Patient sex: M
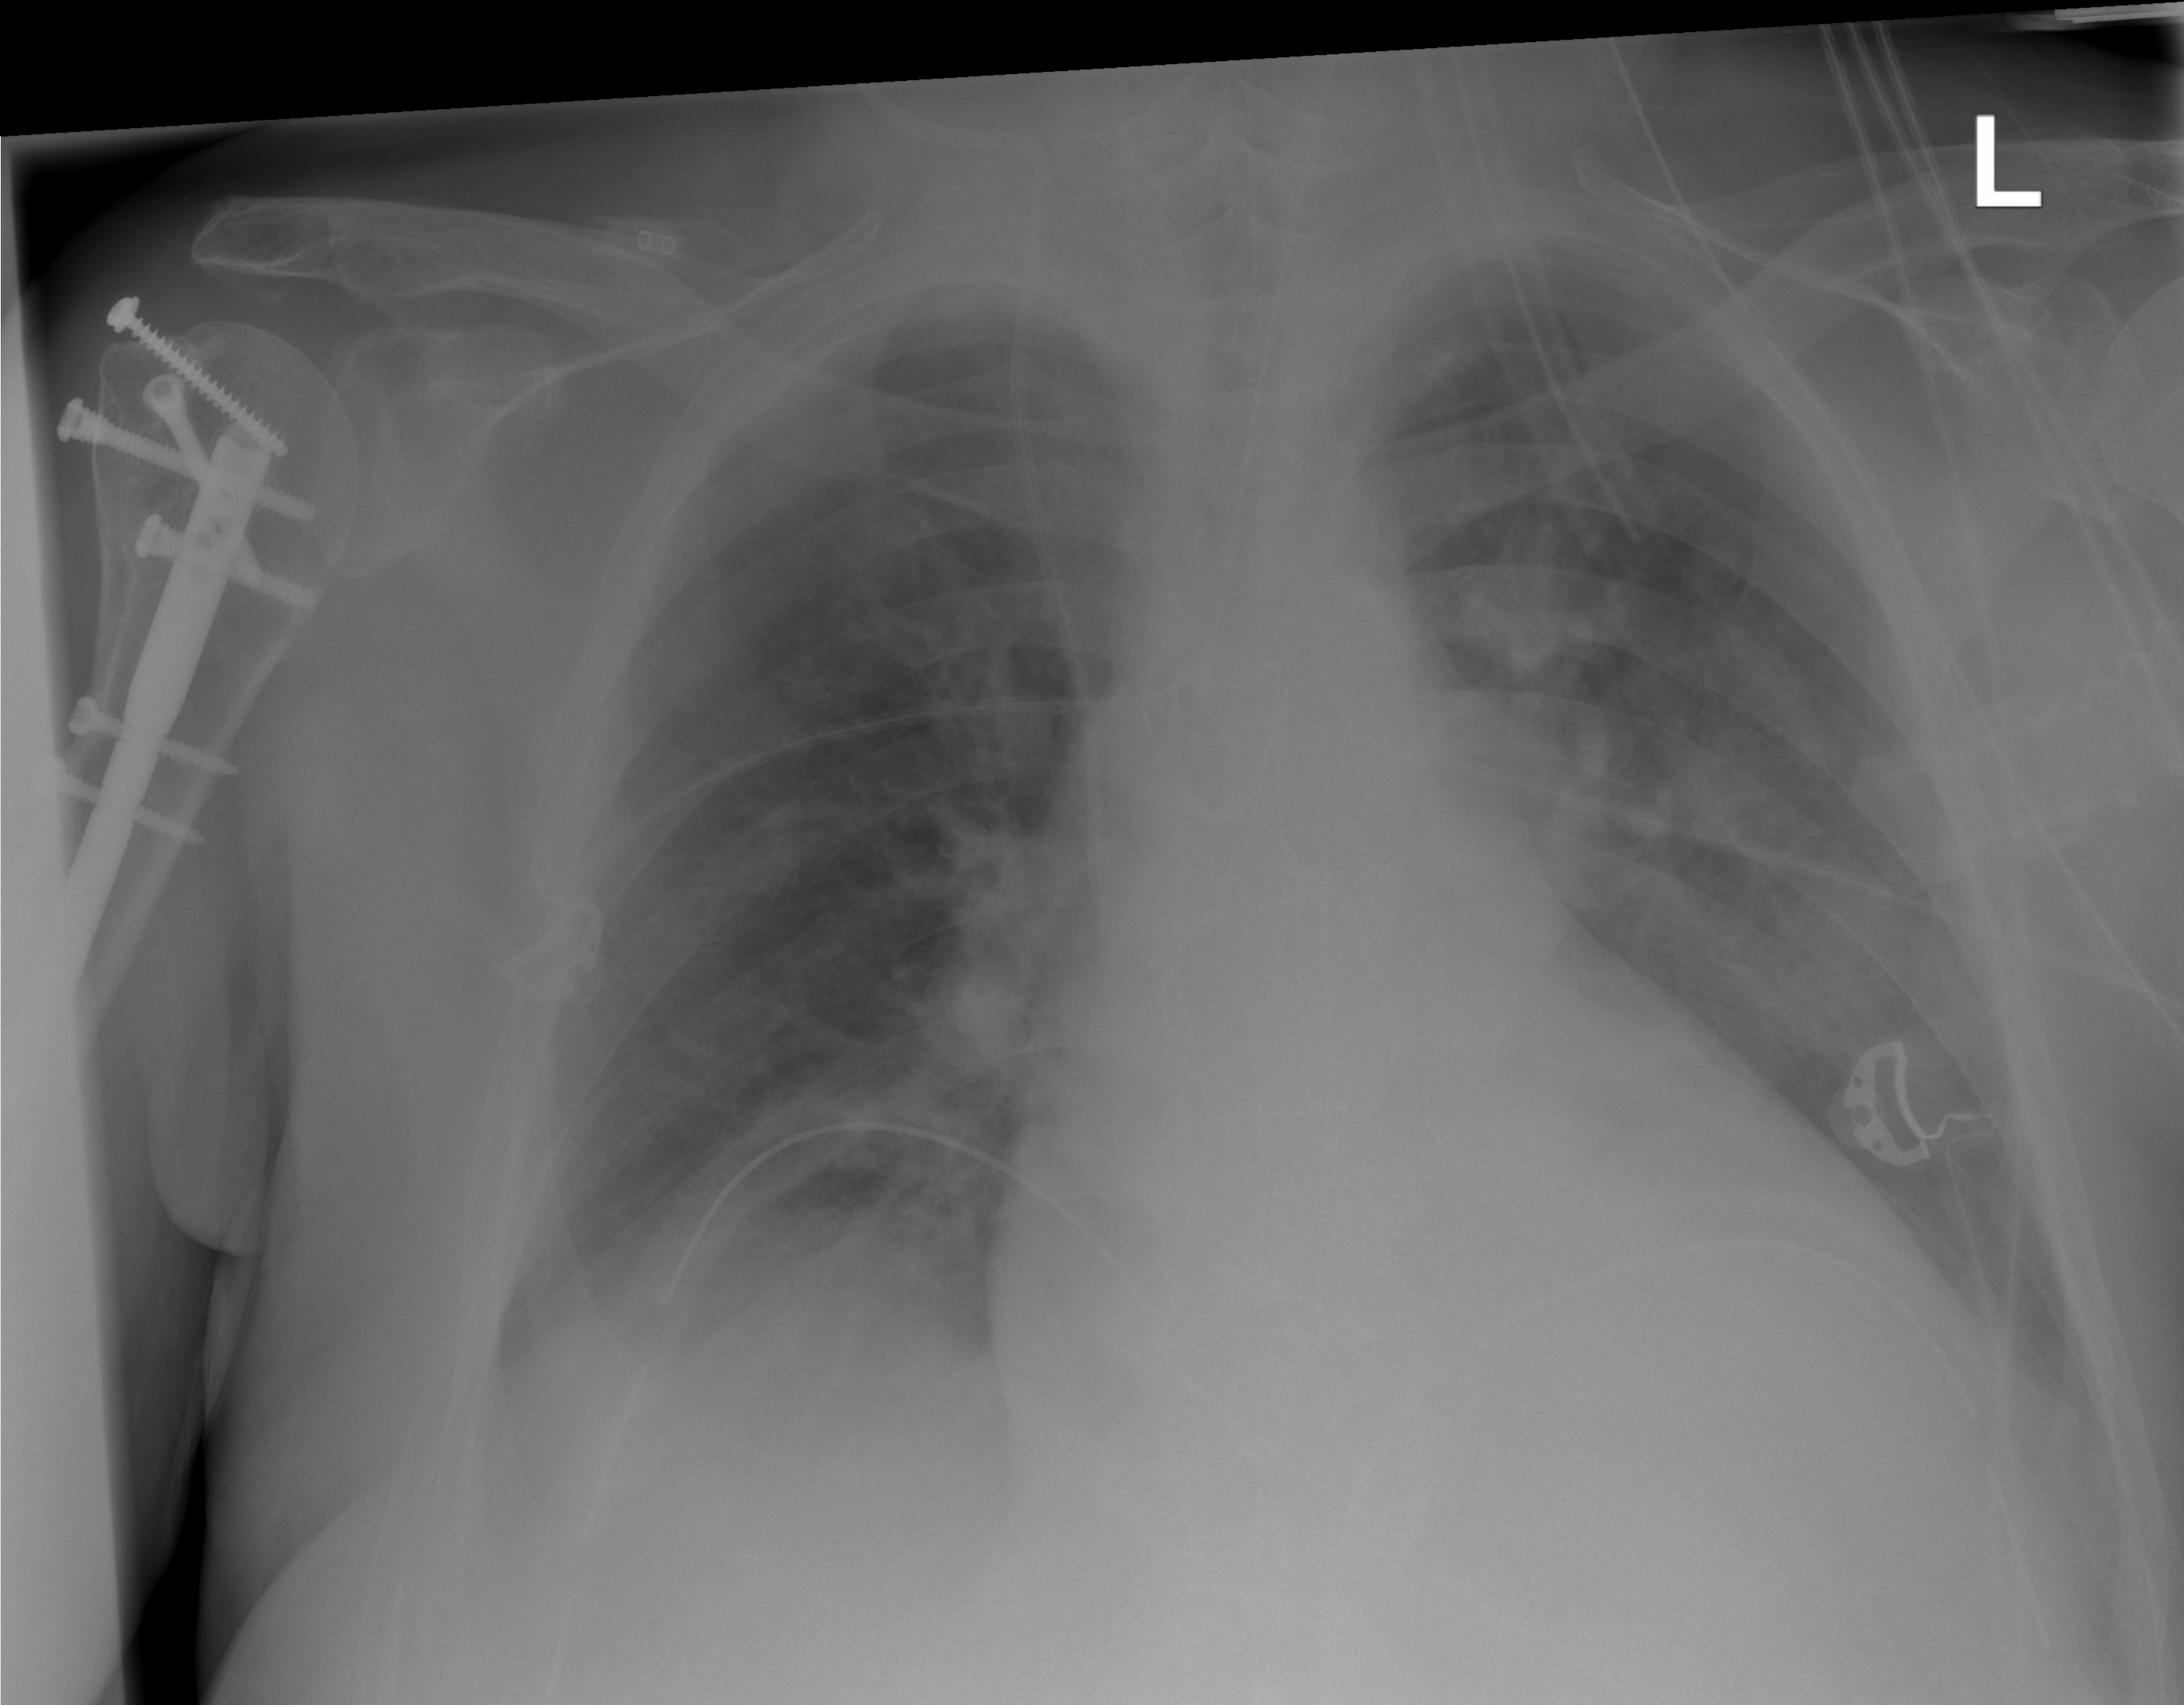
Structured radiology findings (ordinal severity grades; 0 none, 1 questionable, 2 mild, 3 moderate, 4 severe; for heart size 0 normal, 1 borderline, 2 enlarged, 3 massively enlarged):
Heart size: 2
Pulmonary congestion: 2
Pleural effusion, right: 2
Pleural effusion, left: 2
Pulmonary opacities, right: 0
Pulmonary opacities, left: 0
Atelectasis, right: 2
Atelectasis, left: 2